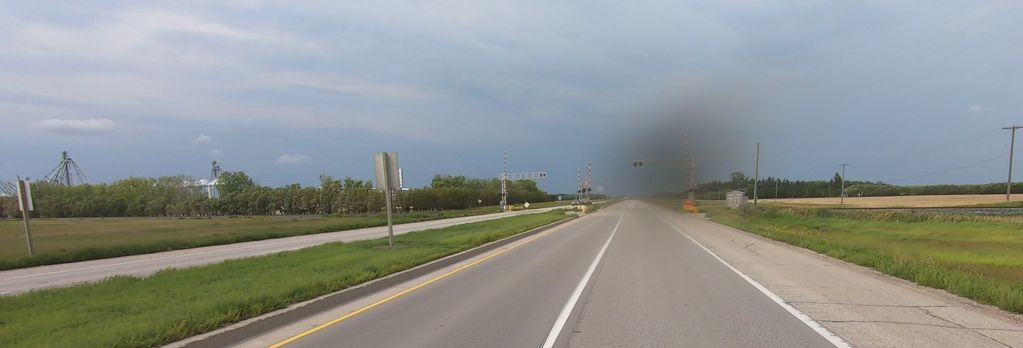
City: winnipeg